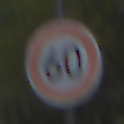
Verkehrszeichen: Geschwindigkeit60
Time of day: MorningAfternoon
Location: Outdoor (Urban)
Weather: Overcast
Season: NotSpecified
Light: Natural